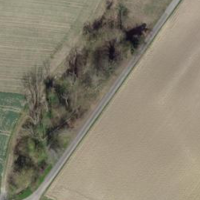
EUNIS habitat code: 52
Species observed at this site:
Anser anser
Alopochen aegyptiaca
Lathraea squamaria
Calamagrostis epigejos